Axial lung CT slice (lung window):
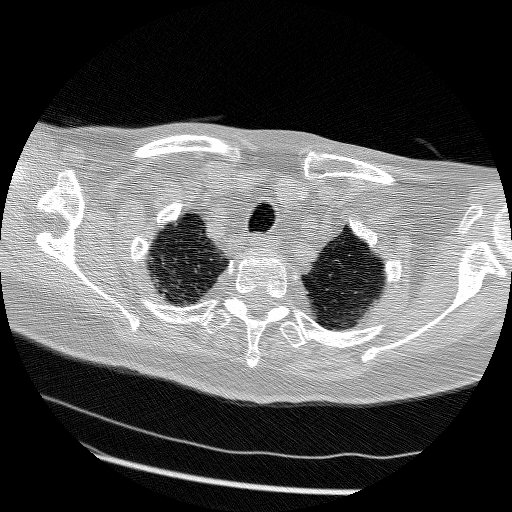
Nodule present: no